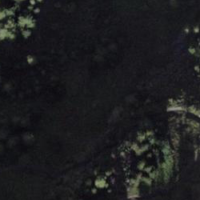
EUNIS habitat code: 23
Species observed at this site:
Parnassia palustris
Astrantia major
Hedysarum hedysaroides